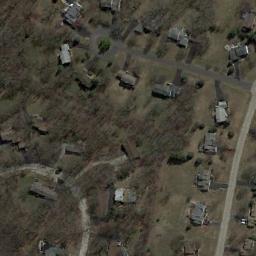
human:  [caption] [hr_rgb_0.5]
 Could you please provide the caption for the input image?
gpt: Many buildings are in medium residential area .

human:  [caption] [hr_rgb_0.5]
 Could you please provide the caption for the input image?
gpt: The medium residential area has some neatly arranged houses and bare trees .

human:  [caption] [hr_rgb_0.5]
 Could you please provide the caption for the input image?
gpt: The medium residential is on the bare land next to the road and trees .

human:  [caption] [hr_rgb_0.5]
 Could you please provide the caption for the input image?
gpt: Medium-sized residential areas have roads on both sides .

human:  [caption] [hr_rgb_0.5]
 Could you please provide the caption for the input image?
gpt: There are many brown trees and some buildings on the medium residential area .